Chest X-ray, AP view. Patient: 59 years old, sex M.
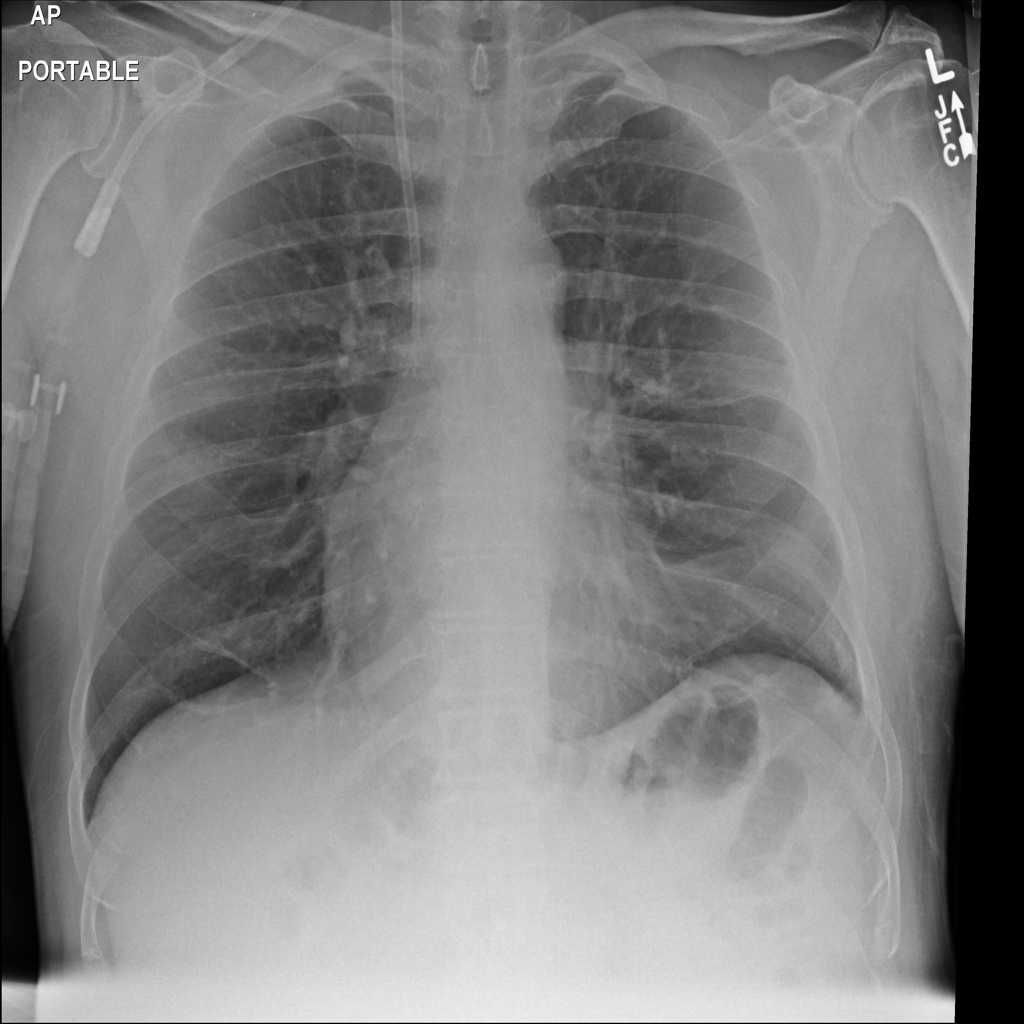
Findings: No Finding